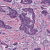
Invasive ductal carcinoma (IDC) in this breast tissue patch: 1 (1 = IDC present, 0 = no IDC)